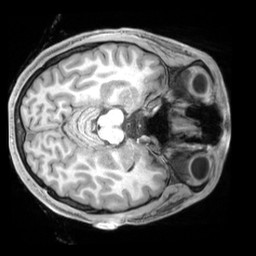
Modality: T1w
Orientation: axial
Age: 27
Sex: male
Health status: ill
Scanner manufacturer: siemens
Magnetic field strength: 3 T
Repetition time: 2.2 s
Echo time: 0.00218 s